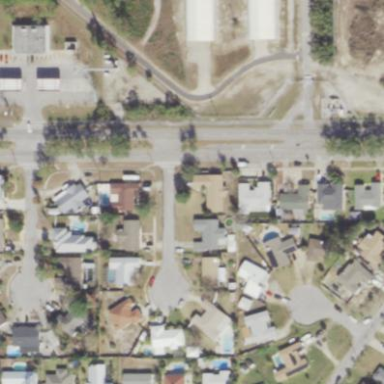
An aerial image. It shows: Residential area composed of single-family homes.